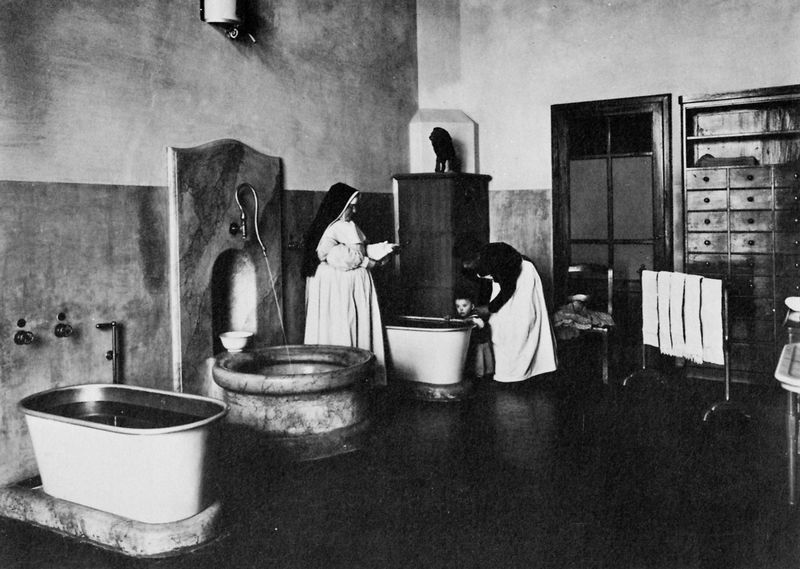
Titel: Das Bad in einer Anstalt
Künstler: Gebrüder Alinari
Schlagwörter: schatten, wasser, weiß, frauen, fenster, frau, grau, licht, marmor, raum, schwarz, stuhl, tisch, tür, zimmer, tier, tuch, regal, wand, kleidung, stehen, stein, boden, interieur, kutte, tücher, kind, arbeit, brunnen, kinder, ofen, kopfbedeckung, schürze, schrank, ecke, mauer, saal, glanz, handtuch, handtücher, schublade, gestell, schwestern, foto, fotografie, photographie, wände, bad, waschen, nische, bücken, kloster, becken, schwarzweiß, schwester, photo, tracht, badewanne, badezimmer, wanne, wasserhahn, zuber, schubladen, gebückt, löwe, sauber, krankenhaus, ornat, waschbecken, klo, hospital, kur, nonnen, heim, trockner, waschküche, pumpe, baderaum, anweisung, wannen, anweisen, badekur, badewannen, habid, ordensfrau, strahl wasser, waschsalon